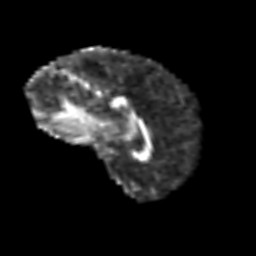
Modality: FA
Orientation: sagittal
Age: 59
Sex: female
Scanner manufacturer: siemens
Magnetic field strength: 3 T
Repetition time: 3.2 s
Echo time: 0.081 s